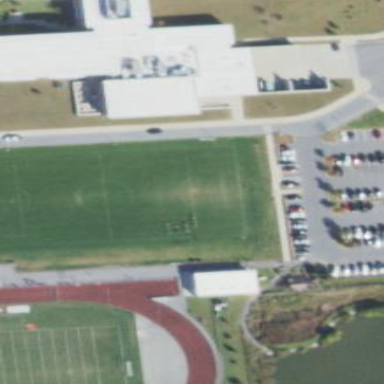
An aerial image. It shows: Soccer pitch for leisureland activities.